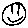
Label: smiley face